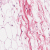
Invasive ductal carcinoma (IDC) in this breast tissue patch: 0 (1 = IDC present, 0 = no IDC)